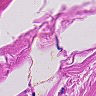
Metastatic tissue present: no